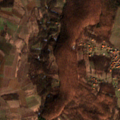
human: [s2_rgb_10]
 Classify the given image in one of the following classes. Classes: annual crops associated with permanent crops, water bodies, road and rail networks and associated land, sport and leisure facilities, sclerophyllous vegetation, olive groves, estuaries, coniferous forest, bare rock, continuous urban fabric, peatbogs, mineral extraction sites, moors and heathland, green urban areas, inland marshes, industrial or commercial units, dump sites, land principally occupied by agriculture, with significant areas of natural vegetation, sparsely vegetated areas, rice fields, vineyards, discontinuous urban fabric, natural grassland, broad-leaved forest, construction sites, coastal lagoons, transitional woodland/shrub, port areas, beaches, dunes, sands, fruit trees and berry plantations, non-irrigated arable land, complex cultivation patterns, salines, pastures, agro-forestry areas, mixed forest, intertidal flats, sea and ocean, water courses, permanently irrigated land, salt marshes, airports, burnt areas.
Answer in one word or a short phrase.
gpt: discontinuous urban fabric, industrial or commercial units, complex cultivation patterns, land principally occupied by agriculture, with significant areas of natural vegetation, broad-leaved forest